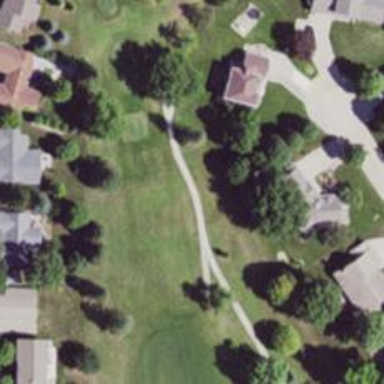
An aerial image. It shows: Pathway for golfing.